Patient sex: M
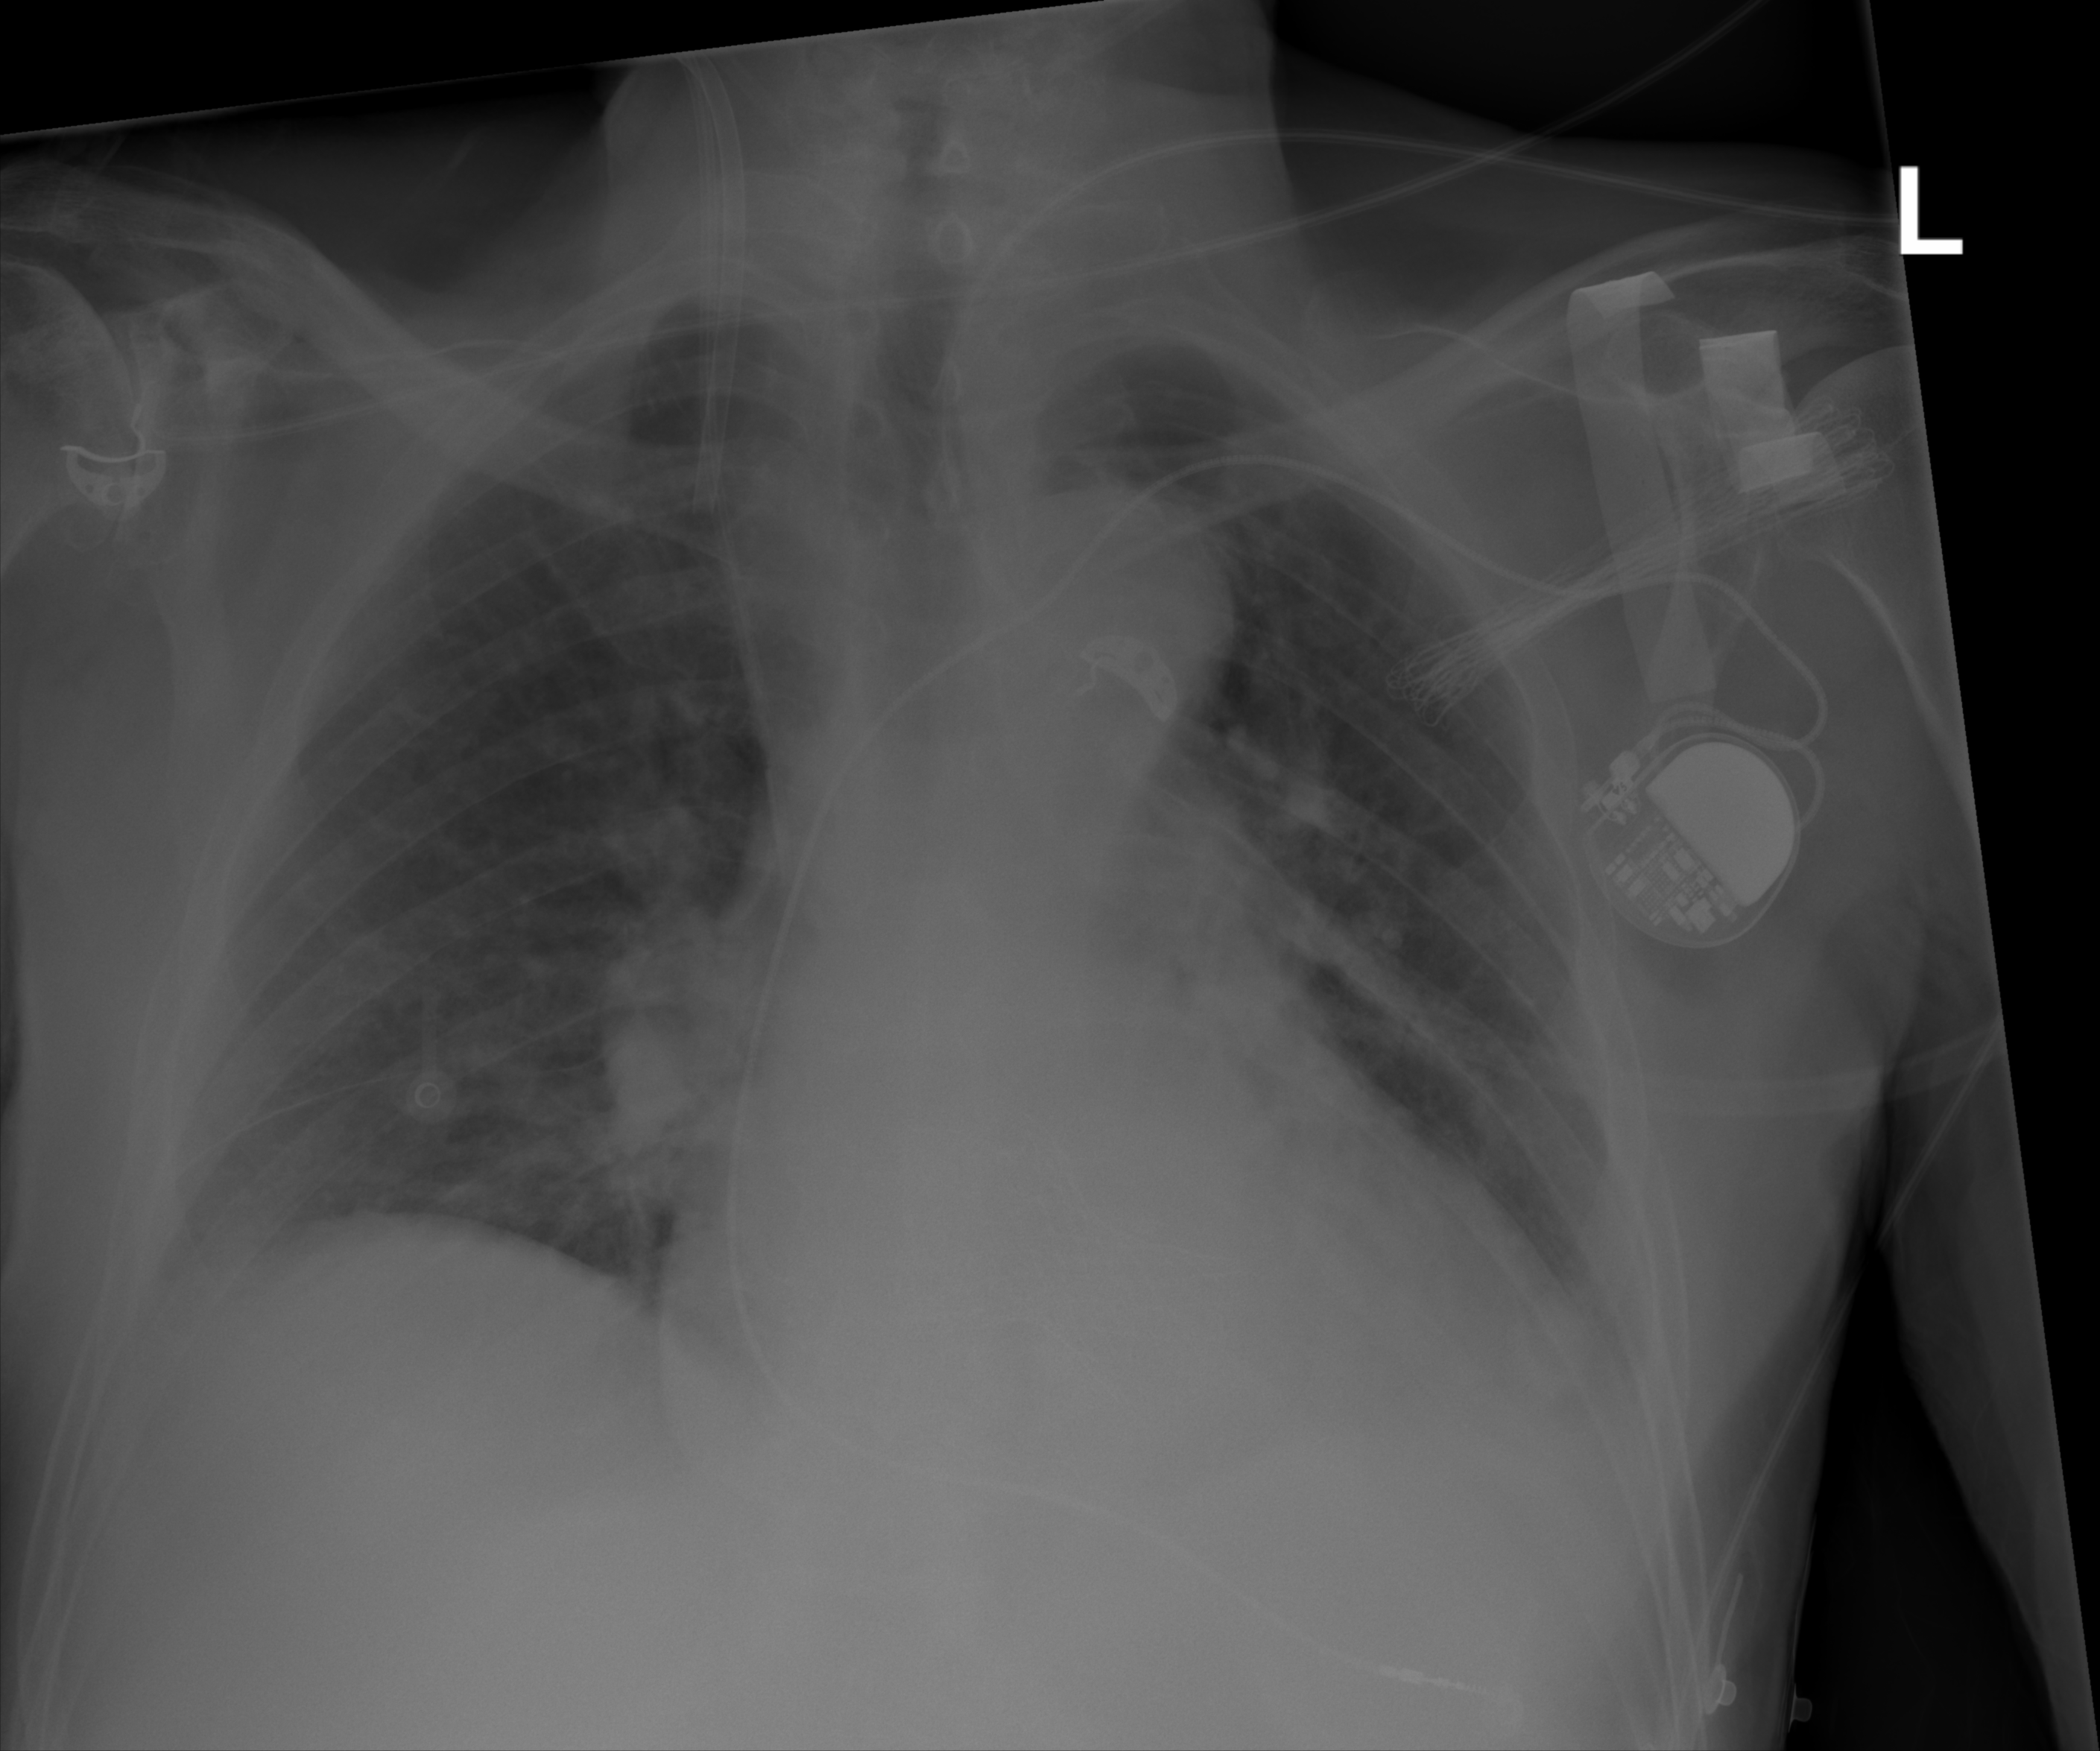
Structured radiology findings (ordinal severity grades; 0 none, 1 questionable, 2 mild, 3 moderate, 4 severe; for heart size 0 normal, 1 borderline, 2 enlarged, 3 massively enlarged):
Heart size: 2
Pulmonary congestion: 2
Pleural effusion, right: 1
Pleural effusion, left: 1
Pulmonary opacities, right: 2
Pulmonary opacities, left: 2
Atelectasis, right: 0
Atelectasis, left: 0